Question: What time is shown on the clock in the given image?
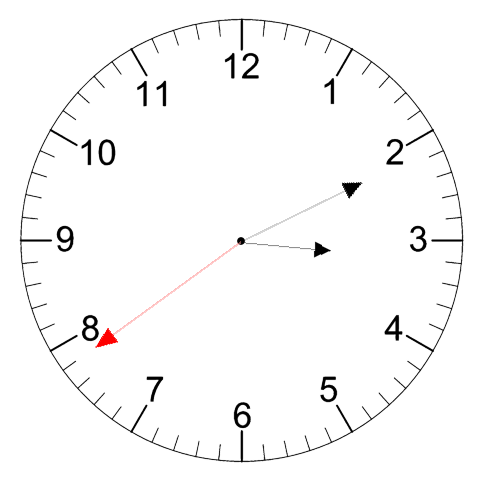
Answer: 03:10:39